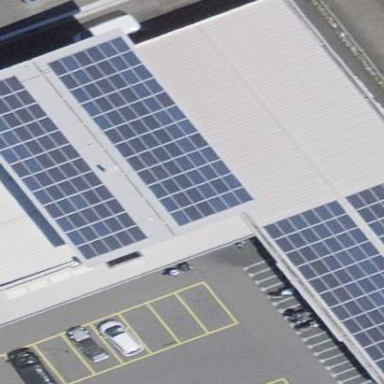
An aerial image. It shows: Solar power generator with photovoltaic panels.